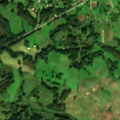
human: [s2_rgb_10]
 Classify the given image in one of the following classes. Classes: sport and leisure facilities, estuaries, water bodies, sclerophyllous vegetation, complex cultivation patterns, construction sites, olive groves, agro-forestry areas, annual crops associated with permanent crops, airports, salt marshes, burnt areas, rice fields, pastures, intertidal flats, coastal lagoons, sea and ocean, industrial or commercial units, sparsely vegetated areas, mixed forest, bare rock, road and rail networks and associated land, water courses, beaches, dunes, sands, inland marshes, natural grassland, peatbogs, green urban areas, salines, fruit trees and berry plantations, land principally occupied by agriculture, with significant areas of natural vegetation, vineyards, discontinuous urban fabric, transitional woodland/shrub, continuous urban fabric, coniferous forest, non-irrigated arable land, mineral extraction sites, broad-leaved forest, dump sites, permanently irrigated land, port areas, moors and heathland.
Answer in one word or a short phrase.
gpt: discontinuous urban fabric, non-irrigated arable land, pastures, land principally occupied by agriculture, with significant areas of natural vegetation